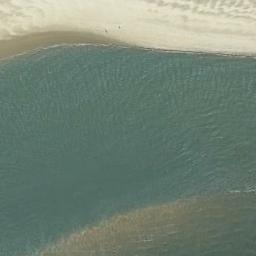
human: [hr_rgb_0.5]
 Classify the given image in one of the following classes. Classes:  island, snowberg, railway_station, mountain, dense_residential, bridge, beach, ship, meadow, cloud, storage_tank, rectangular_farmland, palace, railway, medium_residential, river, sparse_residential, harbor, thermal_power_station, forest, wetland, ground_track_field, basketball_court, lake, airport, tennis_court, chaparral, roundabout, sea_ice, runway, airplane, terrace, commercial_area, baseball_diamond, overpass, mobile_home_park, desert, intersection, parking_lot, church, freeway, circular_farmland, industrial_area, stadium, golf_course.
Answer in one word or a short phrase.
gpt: beach